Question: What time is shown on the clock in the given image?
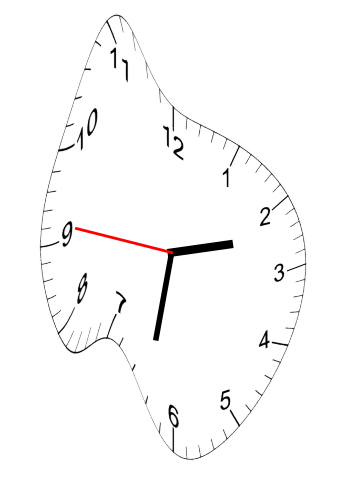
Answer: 02:31:46